Brain MRI, t1w sequence, axial 2D slice.
Patient: age 34, sex F, weight 95 kg, height 1.95 m
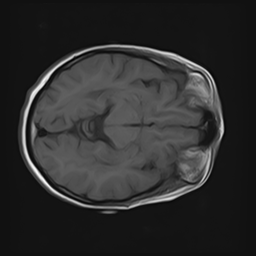